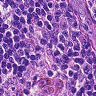
Metastatic tissue present: no